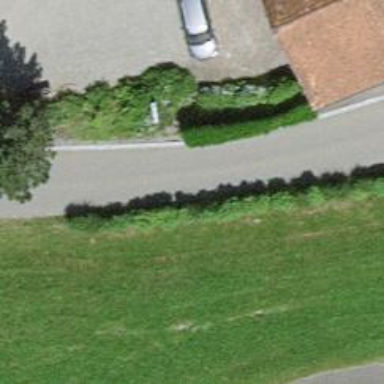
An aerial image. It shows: Hedge barrier.